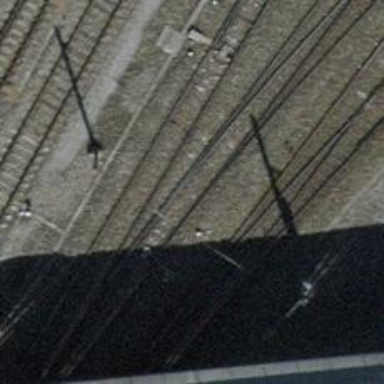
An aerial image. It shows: Railway switch.